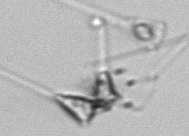
Label: Asterionellopsis_glacialis